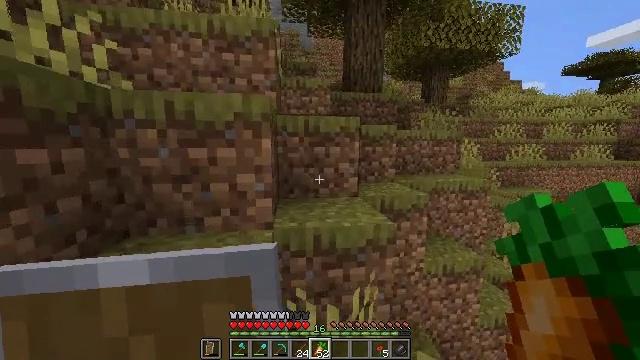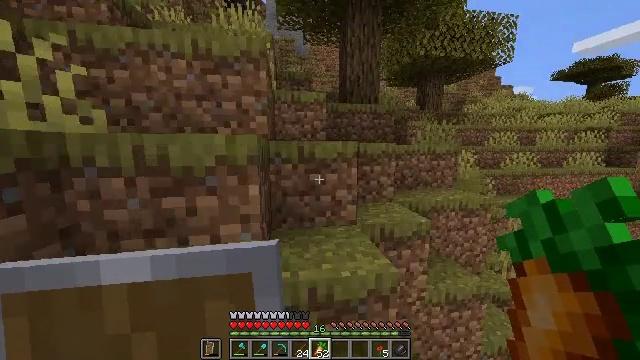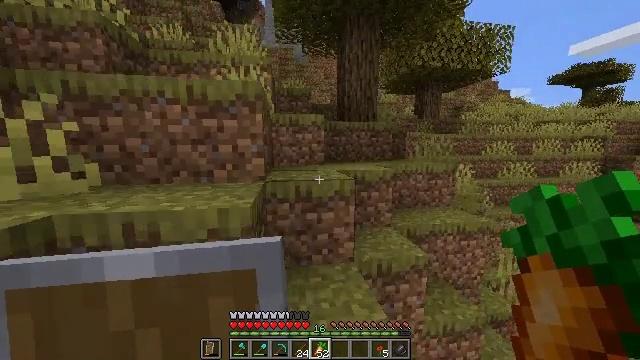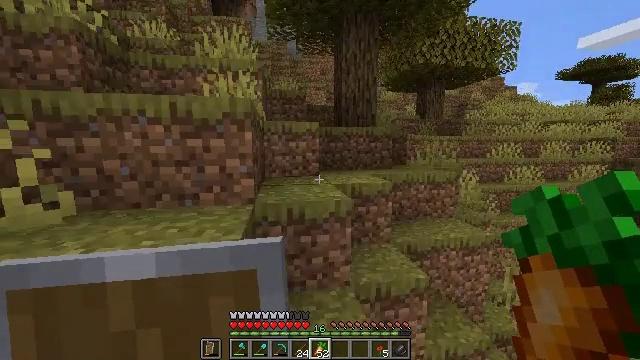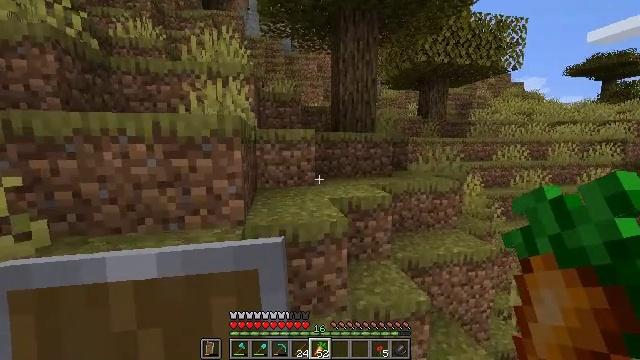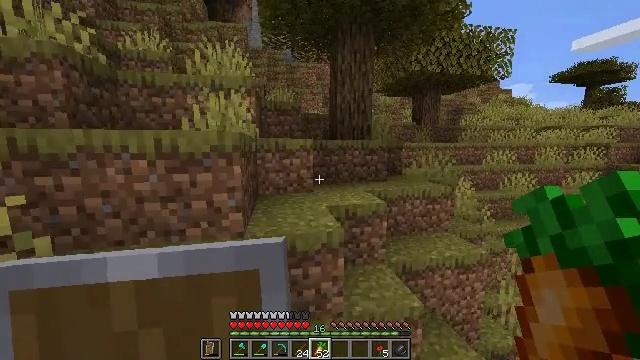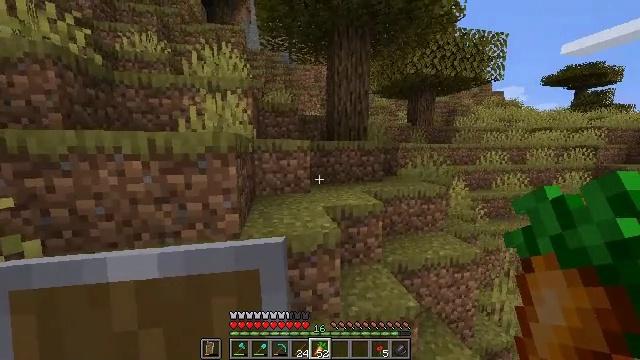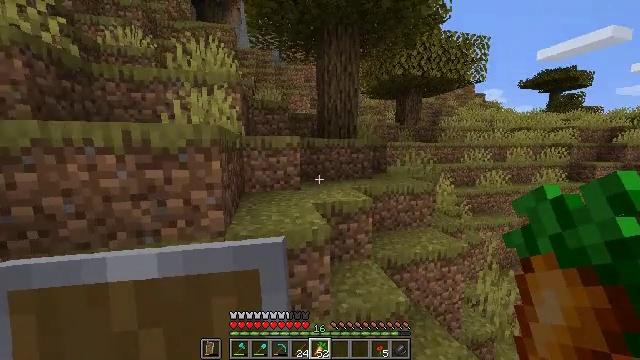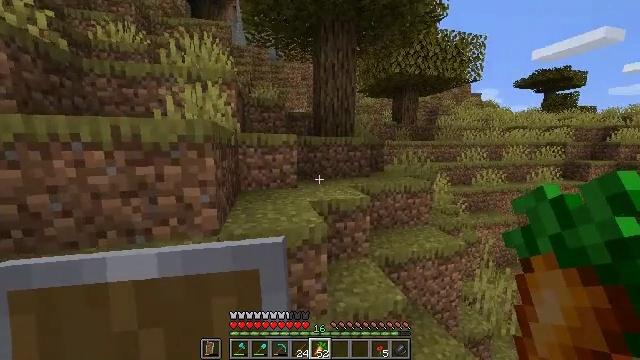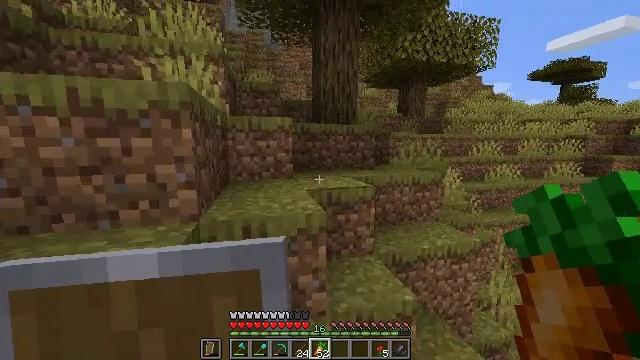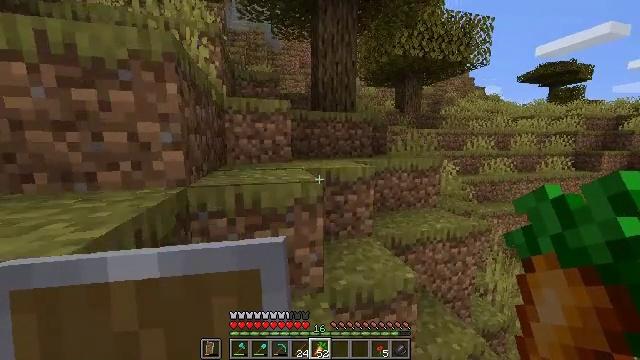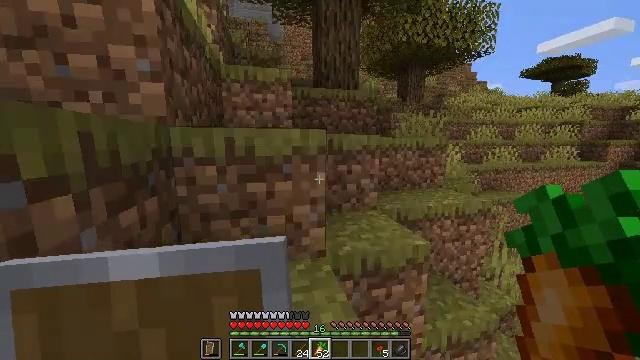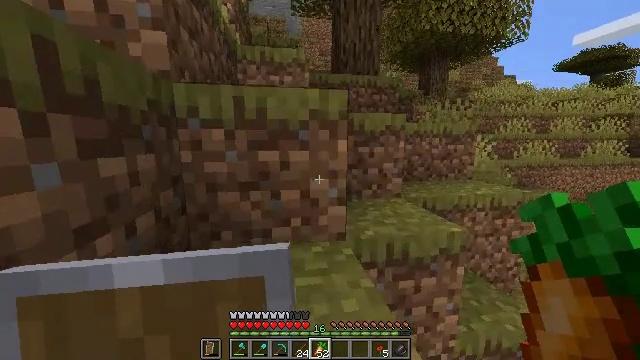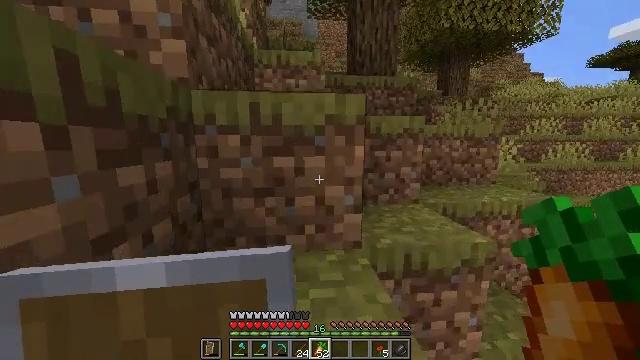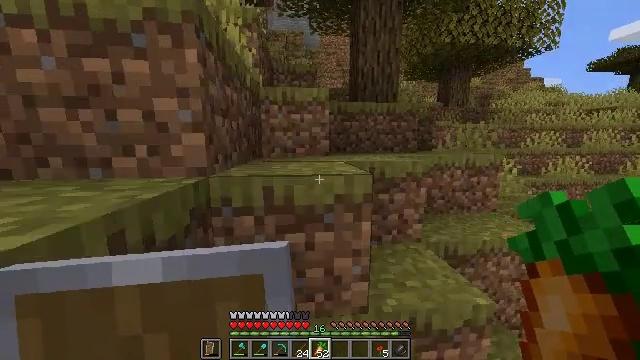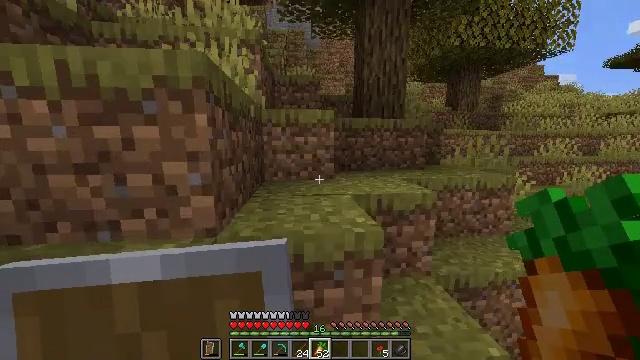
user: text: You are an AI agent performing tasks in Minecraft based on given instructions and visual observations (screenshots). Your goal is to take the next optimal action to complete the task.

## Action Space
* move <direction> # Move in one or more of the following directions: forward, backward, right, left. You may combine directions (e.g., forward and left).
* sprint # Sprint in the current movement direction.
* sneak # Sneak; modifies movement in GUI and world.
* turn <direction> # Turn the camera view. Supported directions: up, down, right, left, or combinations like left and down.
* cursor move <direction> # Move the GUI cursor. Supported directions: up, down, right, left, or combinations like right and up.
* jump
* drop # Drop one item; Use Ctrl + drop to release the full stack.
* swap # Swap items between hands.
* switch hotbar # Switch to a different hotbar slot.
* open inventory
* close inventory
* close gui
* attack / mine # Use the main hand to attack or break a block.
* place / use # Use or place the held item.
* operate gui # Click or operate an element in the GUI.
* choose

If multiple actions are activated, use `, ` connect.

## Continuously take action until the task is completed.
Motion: motion action
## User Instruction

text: Mine the gold block with a pickaxe.
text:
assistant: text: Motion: move forward, sprint, turn right, jump
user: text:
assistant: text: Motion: move forward, sprint, jump
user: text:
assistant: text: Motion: move forward, sprint, jump
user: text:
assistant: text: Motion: move forward, sprint, jump
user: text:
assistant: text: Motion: move forward, sprint, jump
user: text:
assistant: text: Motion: move forward, sprint, jump
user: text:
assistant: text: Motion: move forward, sprint, turn right, jump
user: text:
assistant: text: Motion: move forward, sprint, jump
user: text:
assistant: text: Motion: move forward, sprint, jump
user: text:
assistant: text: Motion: move forward, sprint, jump
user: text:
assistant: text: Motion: move forward and move left, sprint, jump
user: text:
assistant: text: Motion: move forward and move left, sprint, turn left, jump
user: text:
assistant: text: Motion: move forward and move left, sprint, turn left, jump
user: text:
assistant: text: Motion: move forward and move left, sprint, jump
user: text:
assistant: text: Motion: move forward and move left, sprint, jump
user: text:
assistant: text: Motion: move forward and move left, sprint, jump
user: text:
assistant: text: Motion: move forward, sprint, turn up, jump
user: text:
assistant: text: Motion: move forward, sprint, turn right, jump
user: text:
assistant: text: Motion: move forward, sprint, turn right, jump
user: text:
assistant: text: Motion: move forward, sprint, turn right, jump
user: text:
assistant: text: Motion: move forward, sprint, turn right, jump
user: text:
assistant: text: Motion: move forward, sprint, jump
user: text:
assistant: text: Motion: move forward, sprint, turn right, jump
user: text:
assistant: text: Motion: move forward and move left, sprint, turn right, jump
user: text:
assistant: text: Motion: move forward and move left, sprint, jump
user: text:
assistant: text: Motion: move forward and move left, sprint, jump
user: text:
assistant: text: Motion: move forward and move left, sprint, jump
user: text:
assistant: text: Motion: move forward and move left, sprint, jump
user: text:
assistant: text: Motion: move forward and move left, sprint, jump
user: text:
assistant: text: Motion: move forward, sprint, turn right and down, jump